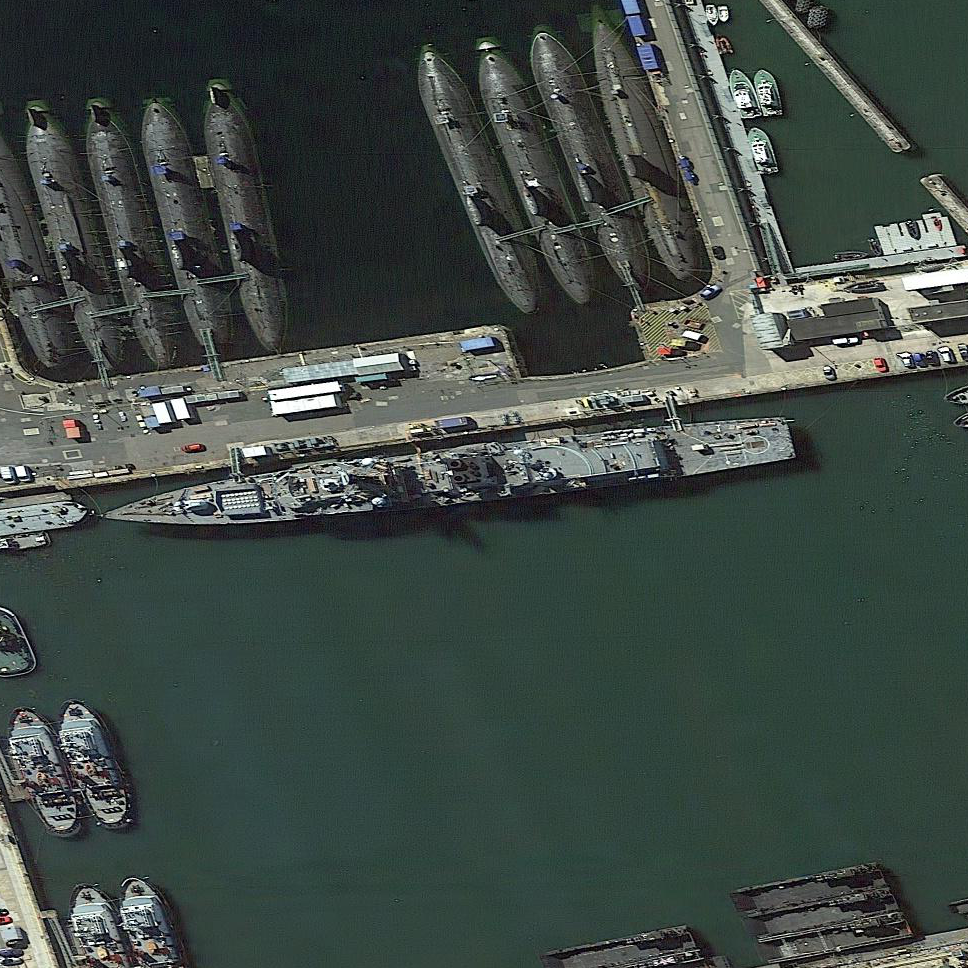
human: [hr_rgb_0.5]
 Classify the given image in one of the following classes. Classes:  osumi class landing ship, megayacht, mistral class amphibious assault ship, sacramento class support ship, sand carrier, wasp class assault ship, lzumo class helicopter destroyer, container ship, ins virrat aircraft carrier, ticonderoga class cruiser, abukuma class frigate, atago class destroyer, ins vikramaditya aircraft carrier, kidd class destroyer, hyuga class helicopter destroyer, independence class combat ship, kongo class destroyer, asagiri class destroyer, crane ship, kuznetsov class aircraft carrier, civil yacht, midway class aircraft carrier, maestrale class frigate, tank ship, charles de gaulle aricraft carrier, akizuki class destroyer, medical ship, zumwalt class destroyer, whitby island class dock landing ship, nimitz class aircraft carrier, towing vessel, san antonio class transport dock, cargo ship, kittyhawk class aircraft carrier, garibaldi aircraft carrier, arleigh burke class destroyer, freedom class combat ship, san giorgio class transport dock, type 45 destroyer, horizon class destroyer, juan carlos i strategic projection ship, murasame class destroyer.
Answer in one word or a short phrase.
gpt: Type 45 destroyer